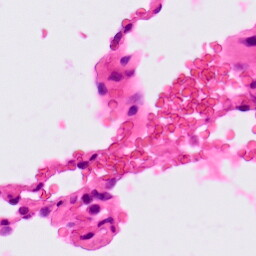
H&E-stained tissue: Lung